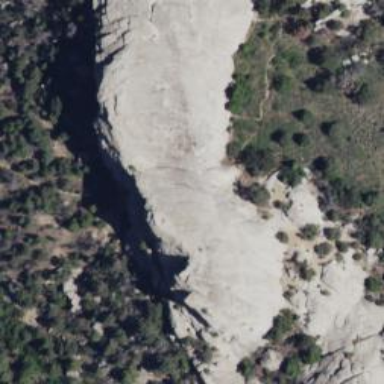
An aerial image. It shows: Natural cliff.